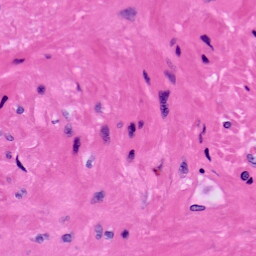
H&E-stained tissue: Prostate